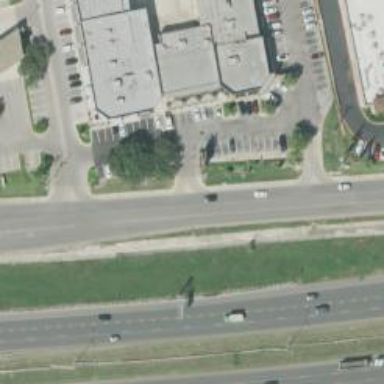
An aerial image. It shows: Secondary road with frontage road alongside.